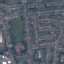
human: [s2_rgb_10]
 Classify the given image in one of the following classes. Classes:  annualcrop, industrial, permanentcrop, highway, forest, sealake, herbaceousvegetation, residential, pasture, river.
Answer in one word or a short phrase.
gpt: Residential